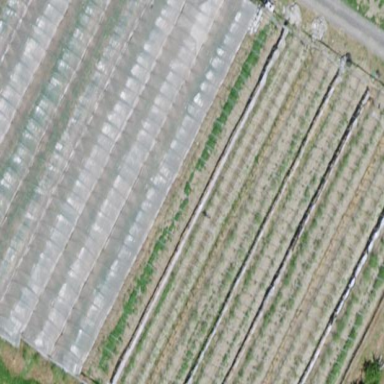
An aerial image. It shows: Greenhouse.